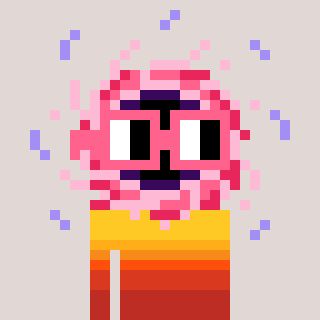
a pixel art character with square pink glasses, a blackhole-shaped head and a orange-colored body on a warm background